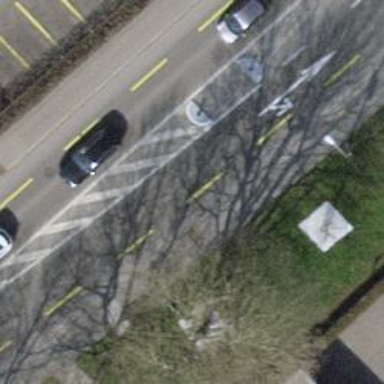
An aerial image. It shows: Traffic calming island.